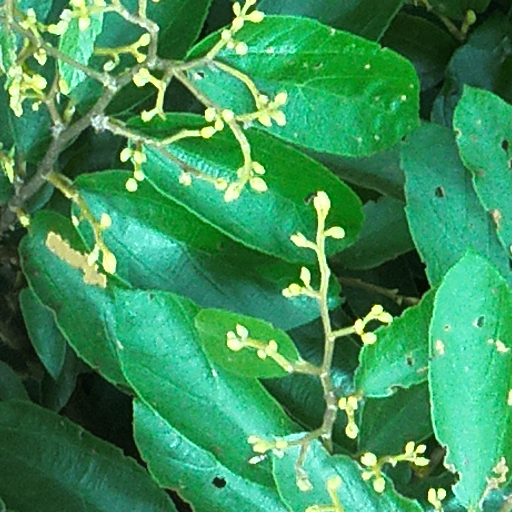
Species: Luehea seemannii
GBIF accepted scientific name: Luehea seemannii
Crown area (m\u00b2): 152.135